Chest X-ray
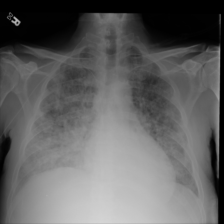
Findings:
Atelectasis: negative
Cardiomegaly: negative
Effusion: negative
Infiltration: positive
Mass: negative
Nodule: negative
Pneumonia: positive
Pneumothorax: negative
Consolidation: negative
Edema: positive
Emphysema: negative
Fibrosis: negative
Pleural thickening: negative
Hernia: negative